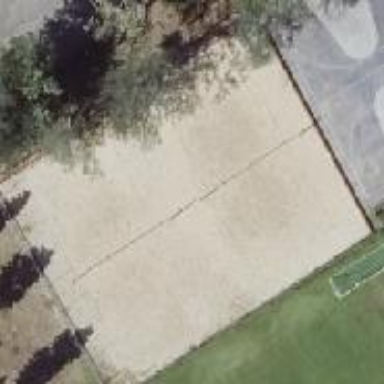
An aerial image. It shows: Sandy pitch designated for beach volleyball.